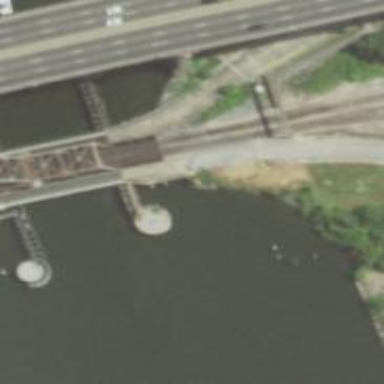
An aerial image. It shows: Bascule bridge for rail transportation.